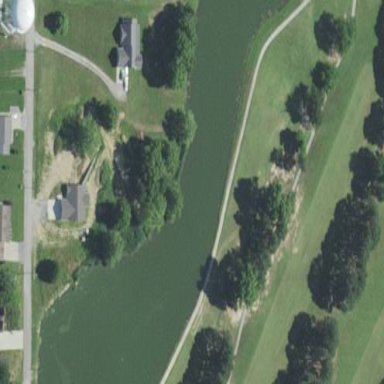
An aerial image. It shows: Picturesque scene of golf course with lateral water hazard.